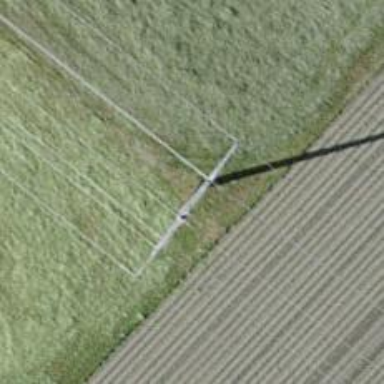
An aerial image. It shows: Power pole.